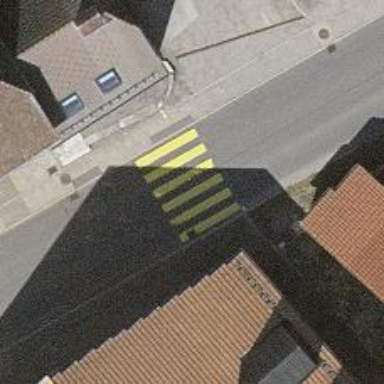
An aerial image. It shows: Uncontrolled zebra crossing on the road.